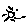
Label: sun